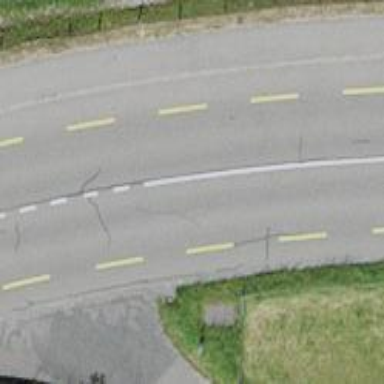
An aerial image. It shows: Primary highway with advisory cycle lane.